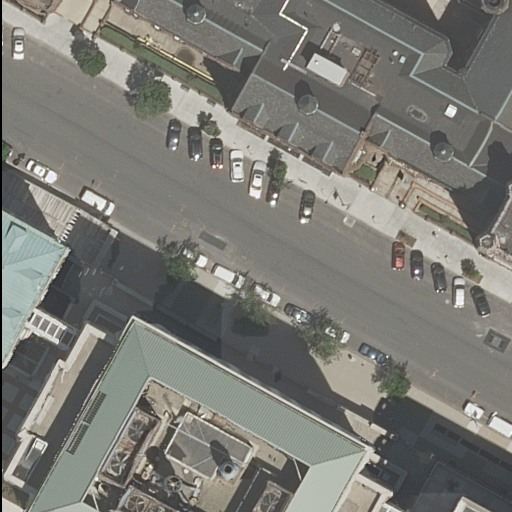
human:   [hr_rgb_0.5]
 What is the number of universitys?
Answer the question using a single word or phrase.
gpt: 3

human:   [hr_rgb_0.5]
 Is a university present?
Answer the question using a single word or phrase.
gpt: yes

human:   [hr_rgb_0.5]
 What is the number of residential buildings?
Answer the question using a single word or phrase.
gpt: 6

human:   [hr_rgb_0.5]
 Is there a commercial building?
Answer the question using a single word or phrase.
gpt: no

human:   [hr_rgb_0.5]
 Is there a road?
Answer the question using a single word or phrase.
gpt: yes

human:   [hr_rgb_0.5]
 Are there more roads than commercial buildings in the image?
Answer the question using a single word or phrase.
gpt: yes

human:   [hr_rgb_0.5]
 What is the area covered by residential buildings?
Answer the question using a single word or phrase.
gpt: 6796m2

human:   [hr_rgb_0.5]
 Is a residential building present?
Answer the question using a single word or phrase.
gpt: yes

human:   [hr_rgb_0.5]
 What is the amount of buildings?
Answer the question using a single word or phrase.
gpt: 6

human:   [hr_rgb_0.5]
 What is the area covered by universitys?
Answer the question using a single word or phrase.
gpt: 20465m2

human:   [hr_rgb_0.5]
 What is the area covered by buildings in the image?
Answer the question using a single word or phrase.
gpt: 6796m2

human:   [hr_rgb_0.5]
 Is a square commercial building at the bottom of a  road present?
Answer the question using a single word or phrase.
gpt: no

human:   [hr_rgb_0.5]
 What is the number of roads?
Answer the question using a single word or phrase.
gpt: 9

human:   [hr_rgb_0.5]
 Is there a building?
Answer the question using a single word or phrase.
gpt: yes

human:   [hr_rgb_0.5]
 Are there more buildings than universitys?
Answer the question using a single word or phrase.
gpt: yes

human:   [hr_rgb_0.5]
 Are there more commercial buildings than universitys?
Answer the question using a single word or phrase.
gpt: no

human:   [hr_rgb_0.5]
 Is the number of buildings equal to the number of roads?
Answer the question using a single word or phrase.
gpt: no

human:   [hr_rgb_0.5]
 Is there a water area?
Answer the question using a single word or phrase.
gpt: no

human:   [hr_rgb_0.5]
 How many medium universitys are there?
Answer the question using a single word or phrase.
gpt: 0

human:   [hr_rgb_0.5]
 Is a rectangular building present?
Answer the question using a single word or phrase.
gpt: no

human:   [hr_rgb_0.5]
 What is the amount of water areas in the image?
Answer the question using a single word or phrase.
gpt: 0

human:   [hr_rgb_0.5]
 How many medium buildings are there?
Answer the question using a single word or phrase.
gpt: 1

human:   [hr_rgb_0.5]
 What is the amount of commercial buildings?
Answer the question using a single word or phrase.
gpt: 0

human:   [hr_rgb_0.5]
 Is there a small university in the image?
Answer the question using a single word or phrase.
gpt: no

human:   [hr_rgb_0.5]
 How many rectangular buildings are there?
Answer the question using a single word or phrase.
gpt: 0

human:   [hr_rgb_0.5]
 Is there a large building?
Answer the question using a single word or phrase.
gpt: yes

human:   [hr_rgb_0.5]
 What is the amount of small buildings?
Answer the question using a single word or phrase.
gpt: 1

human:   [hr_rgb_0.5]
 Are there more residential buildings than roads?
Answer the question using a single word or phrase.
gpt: no

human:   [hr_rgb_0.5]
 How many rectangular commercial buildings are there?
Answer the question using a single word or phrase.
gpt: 0

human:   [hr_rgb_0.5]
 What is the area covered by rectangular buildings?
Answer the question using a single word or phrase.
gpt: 0m2

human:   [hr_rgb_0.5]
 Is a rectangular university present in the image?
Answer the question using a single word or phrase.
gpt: yes

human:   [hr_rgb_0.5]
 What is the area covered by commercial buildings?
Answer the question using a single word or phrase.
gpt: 0m2

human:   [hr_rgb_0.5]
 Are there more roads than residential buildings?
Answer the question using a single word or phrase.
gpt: yes

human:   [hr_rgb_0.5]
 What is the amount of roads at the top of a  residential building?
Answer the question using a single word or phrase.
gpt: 9

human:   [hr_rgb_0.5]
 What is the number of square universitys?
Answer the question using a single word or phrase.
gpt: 0

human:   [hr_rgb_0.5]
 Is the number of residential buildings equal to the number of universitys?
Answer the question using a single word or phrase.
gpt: no

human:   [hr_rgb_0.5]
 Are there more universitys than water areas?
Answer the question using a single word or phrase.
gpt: yes

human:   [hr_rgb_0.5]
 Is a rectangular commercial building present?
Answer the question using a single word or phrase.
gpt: no

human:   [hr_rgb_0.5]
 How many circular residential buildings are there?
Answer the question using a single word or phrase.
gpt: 0

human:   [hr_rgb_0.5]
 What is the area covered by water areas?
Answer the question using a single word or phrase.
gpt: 0m2

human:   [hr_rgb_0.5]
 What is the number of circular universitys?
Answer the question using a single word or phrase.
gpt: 0

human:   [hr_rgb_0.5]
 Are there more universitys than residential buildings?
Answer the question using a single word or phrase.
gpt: no

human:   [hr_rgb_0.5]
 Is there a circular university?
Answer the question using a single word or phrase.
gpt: no

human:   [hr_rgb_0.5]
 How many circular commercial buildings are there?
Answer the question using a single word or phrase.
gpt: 0

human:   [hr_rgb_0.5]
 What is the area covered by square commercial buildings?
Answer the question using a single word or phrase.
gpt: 0m2

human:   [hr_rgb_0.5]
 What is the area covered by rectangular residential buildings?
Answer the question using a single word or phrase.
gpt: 0m2

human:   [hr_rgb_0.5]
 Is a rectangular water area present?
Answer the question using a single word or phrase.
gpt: no

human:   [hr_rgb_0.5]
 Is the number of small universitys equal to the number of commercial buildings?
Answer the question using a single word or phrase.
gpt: yes

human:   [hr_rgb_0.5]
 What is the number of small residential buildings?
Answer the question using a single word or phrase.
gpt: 1

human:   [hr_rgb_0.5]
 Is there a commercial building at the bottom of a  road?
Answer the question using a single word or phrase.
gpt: no

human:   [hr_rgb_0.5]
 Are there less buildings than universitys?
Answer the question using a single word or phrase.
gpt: no

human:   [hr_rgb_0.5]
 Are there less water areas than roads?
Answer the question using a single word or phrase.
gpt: yes

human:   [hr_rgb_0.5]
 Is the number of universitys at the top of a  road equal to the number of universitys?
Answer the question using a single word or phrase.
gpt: no

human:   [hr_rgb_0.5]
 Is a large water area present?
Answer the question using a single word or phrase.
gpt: no

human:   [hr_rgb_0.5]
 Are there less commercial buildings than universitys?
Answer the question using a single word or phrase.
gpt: yes

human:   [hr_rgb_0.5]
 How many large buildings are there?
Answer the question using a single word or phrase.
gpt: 4

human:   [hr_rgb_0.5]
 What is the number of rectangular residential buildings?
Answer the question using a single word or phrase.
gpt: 0

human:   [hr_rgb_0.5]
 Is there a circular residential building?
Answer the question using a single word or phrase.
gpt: no

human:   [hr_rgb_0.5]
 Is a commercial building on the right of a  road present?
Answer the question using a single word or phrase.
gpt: no

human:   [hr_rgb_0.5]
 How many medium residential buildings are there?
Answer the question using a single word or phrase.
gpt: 1

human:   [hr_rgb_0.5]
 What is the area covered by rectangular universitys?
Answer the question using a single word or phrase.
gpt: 20465m2

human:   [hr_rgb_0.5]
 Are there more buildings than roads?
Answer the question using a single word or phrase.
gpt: no

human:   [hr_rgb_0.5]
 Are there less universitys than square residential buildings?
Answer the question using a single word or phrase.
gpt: no

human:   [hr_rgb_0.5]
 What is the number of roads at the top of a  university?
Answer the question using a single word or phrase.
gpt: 9